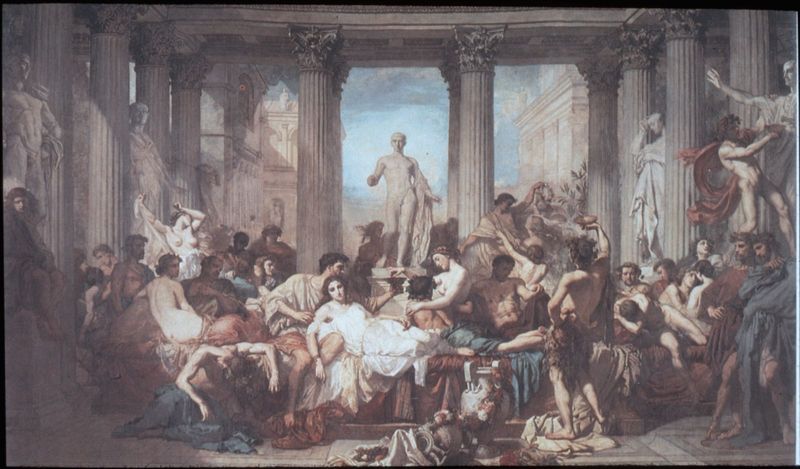
Titel: Römer der Verfallszeit
Künstler: Thomas Couture
Institution: Paris, Musée d’Orsay
Schlagwörter: akt, blau, gemälde, himmel, nackt, weiß, frauen, menschen, stadt, damen, männer, raum, säulen, gebäude, rot, fest, malerei, betrunken, feier, gelage, trinken, öl, figur, gewand, statue, saal, wein, erotik, liegend, antike, zweig, sex, mythologie, orgie, kapitelle, rom, kapitell, skulpturen, statuen, antik, götter, griechisch, griechenland, tempel, männder